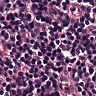
Metastatic tissue present: no